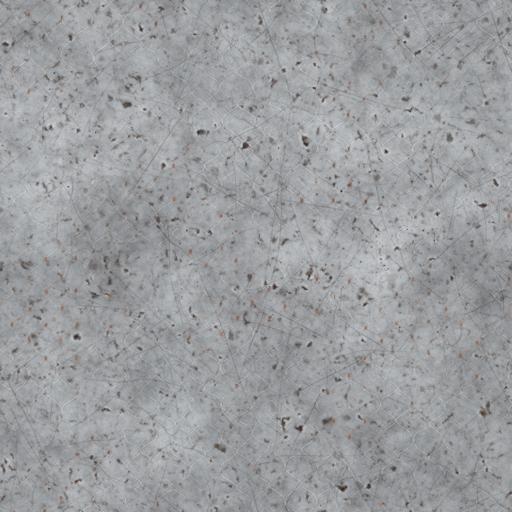
Tags: fence mesh wire wiremesh